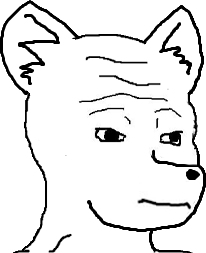
Label: 5_Animal